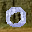
Label: 0